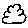
Label: cloud